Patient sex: M
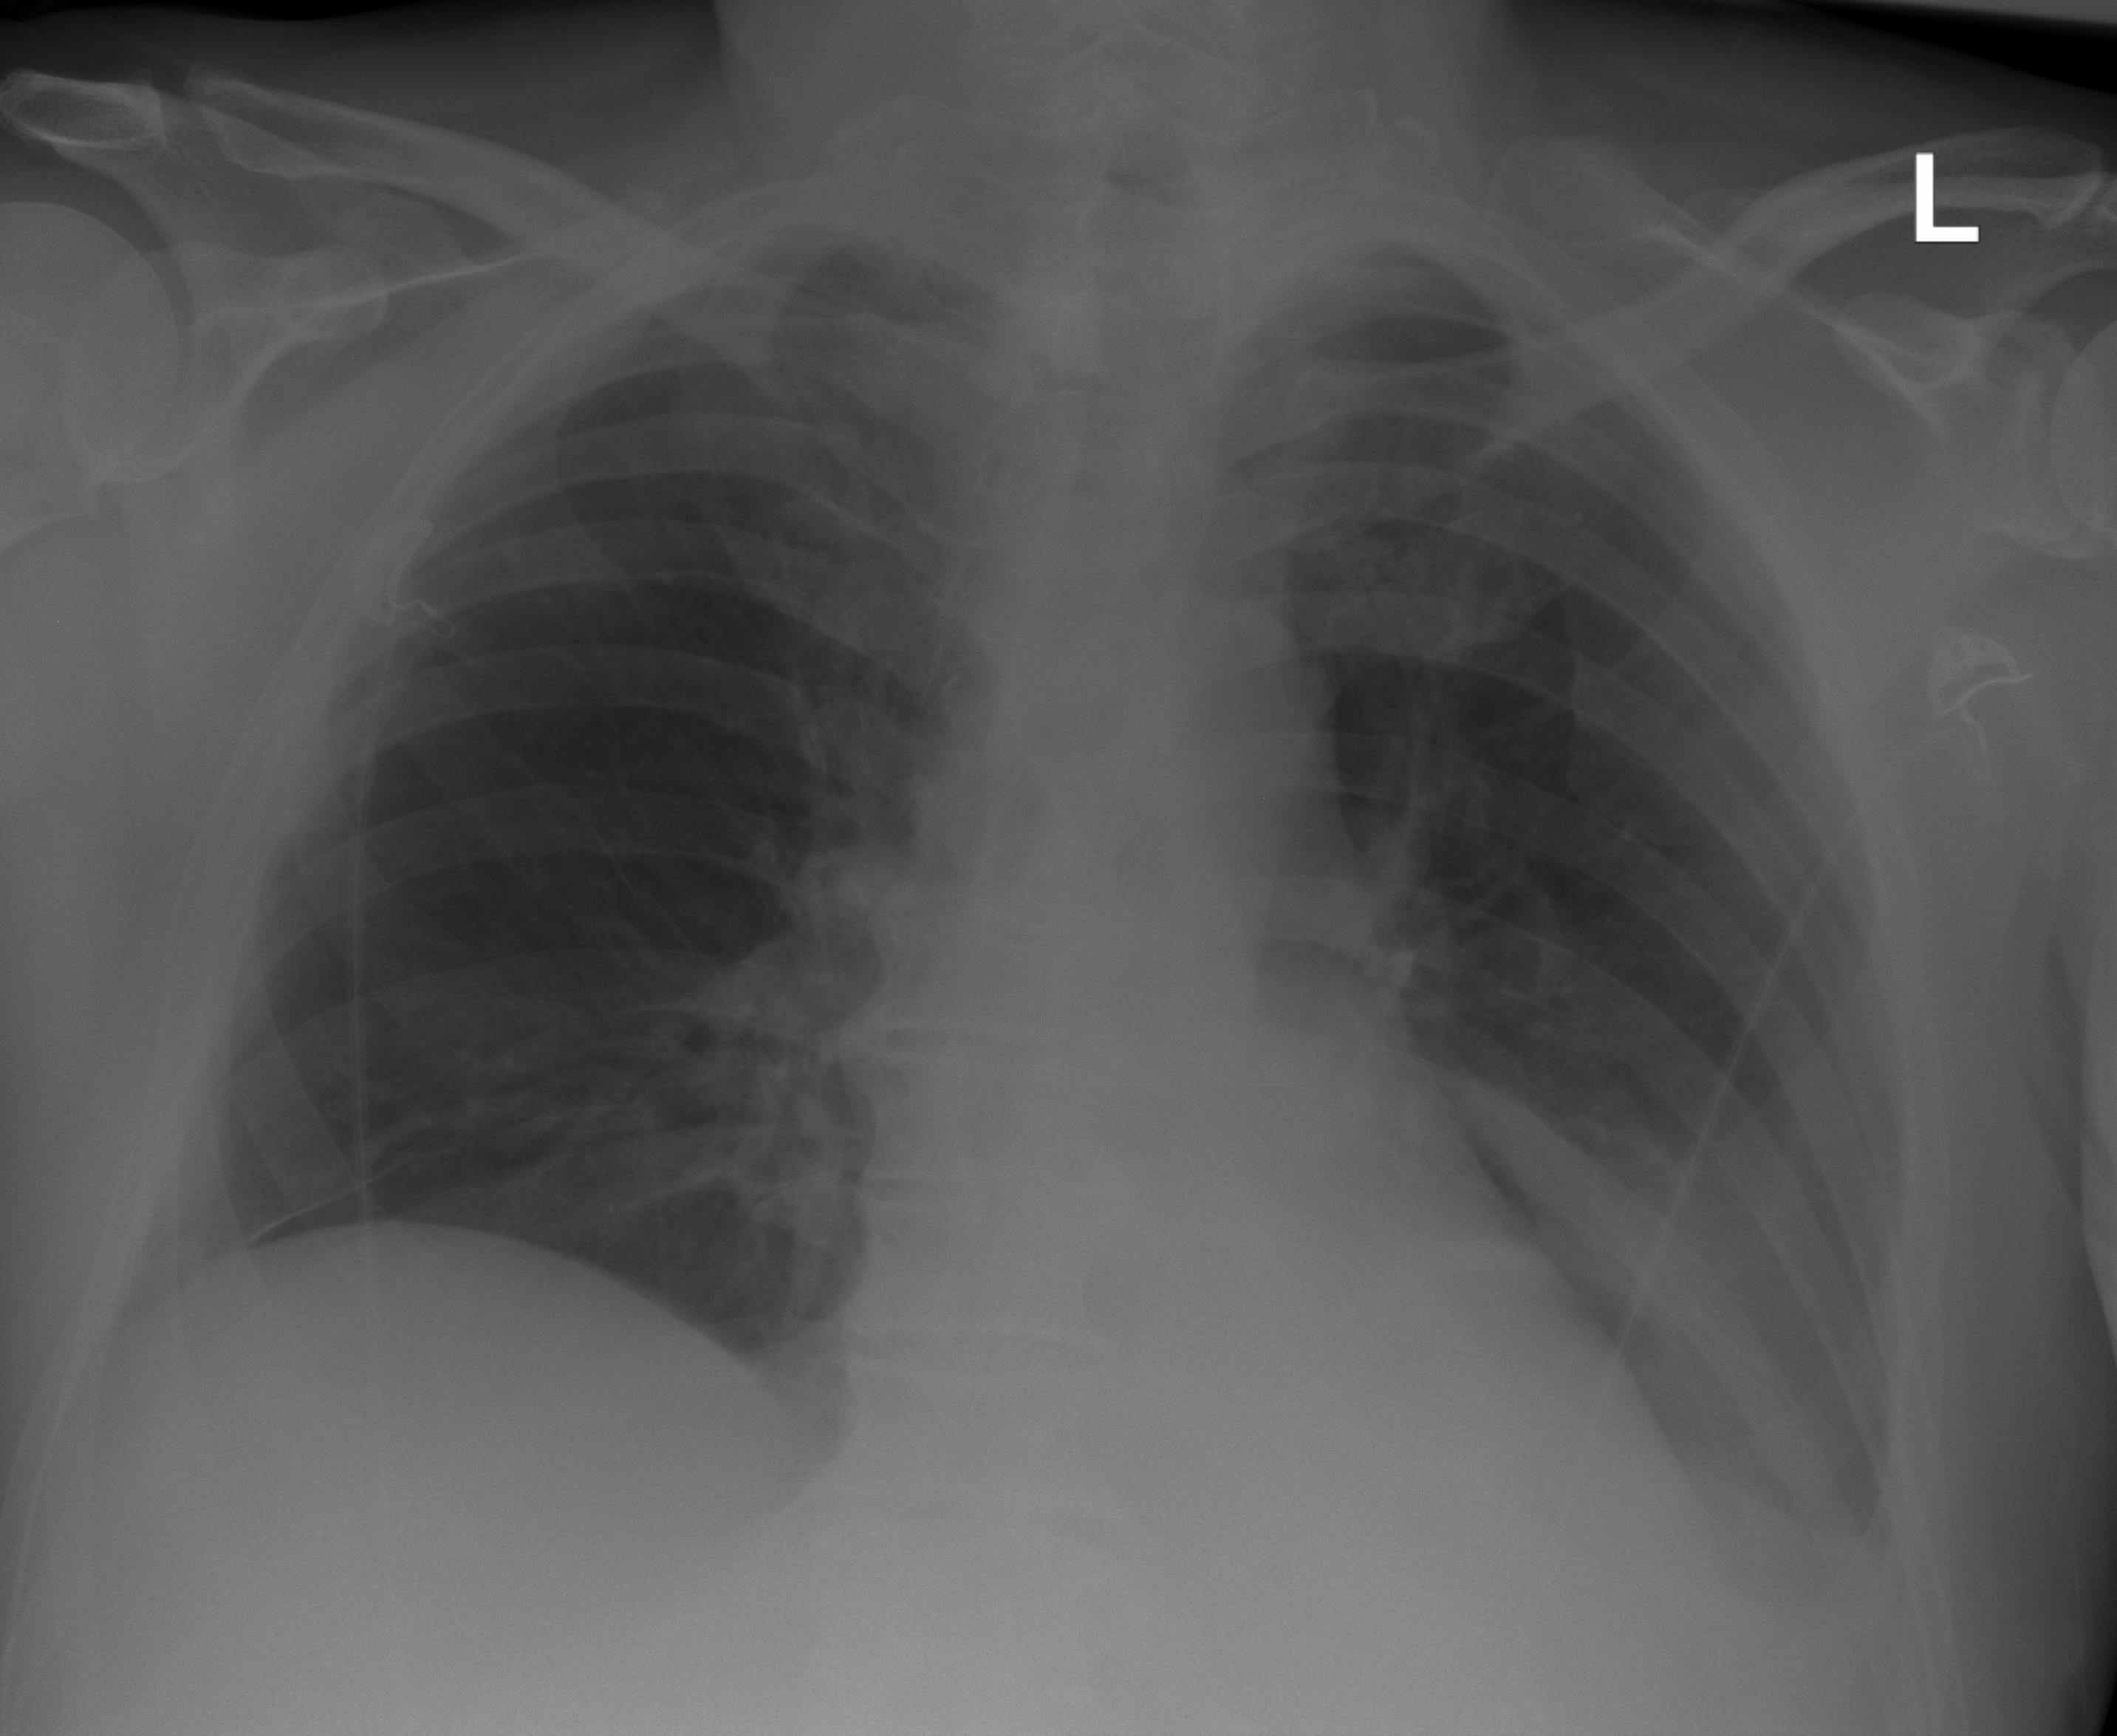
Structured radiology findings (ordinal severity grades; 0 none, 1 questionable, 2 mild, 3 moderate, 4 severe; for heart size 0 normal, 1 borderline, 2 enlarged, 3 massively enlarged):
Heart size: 0
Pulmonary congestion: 0
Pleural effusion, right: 0
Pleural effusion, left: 2
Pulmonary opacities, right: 0
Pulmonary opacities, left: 2
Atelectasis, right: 0
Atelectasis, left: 2